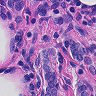
Metastatic tissue present: yes